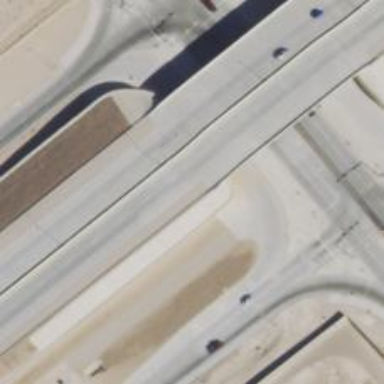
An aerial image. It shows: Motorway bridge.